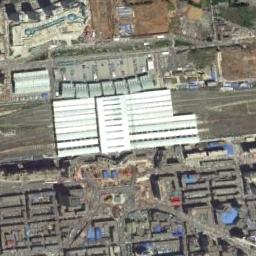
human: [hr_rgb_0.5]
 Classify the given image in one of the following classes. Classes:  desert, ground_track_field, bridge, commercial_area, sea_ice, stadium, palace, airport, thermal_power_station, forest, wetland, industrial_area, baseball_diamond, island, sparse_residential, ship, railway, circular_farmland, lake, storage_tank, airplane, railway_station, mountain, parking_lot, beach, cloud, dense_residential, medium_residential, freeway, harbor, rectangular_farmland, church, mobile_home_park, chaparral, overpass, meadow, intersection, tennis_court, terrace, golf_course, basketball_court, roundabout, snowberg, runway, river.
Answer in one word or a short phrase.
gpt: railway_station